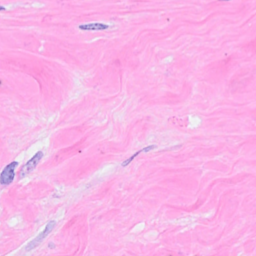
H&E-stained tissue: Breast